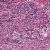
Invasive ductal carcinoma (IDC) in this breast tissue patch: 1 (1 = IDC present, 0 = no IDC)